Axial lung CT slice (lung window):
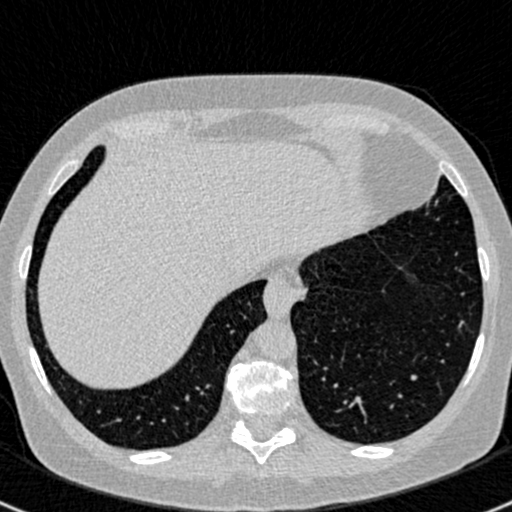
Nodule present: no